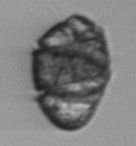
Label: Margalefidinium